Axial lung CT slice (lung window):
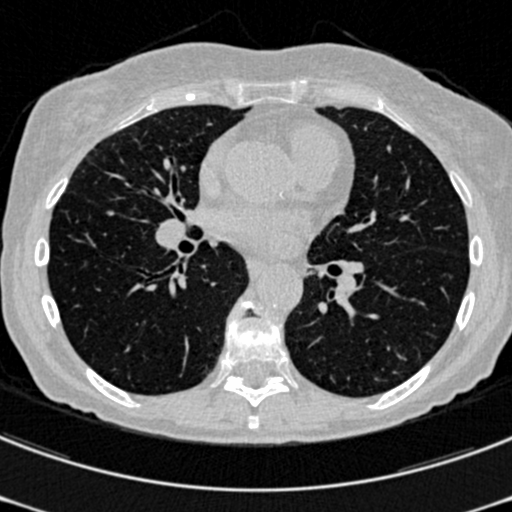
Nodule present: no